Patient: sex F, age 69
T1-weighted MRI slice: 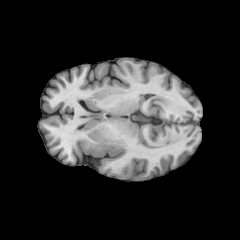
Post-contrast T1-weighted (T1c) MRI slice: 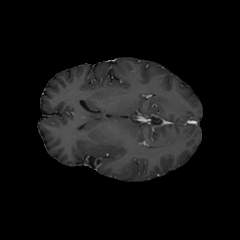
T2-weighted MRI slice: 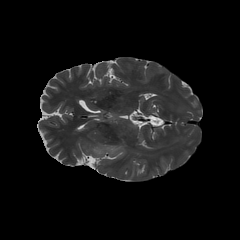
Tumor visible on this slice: yes
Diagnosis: Astrocytoma, IDH-wildtype
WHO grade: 2